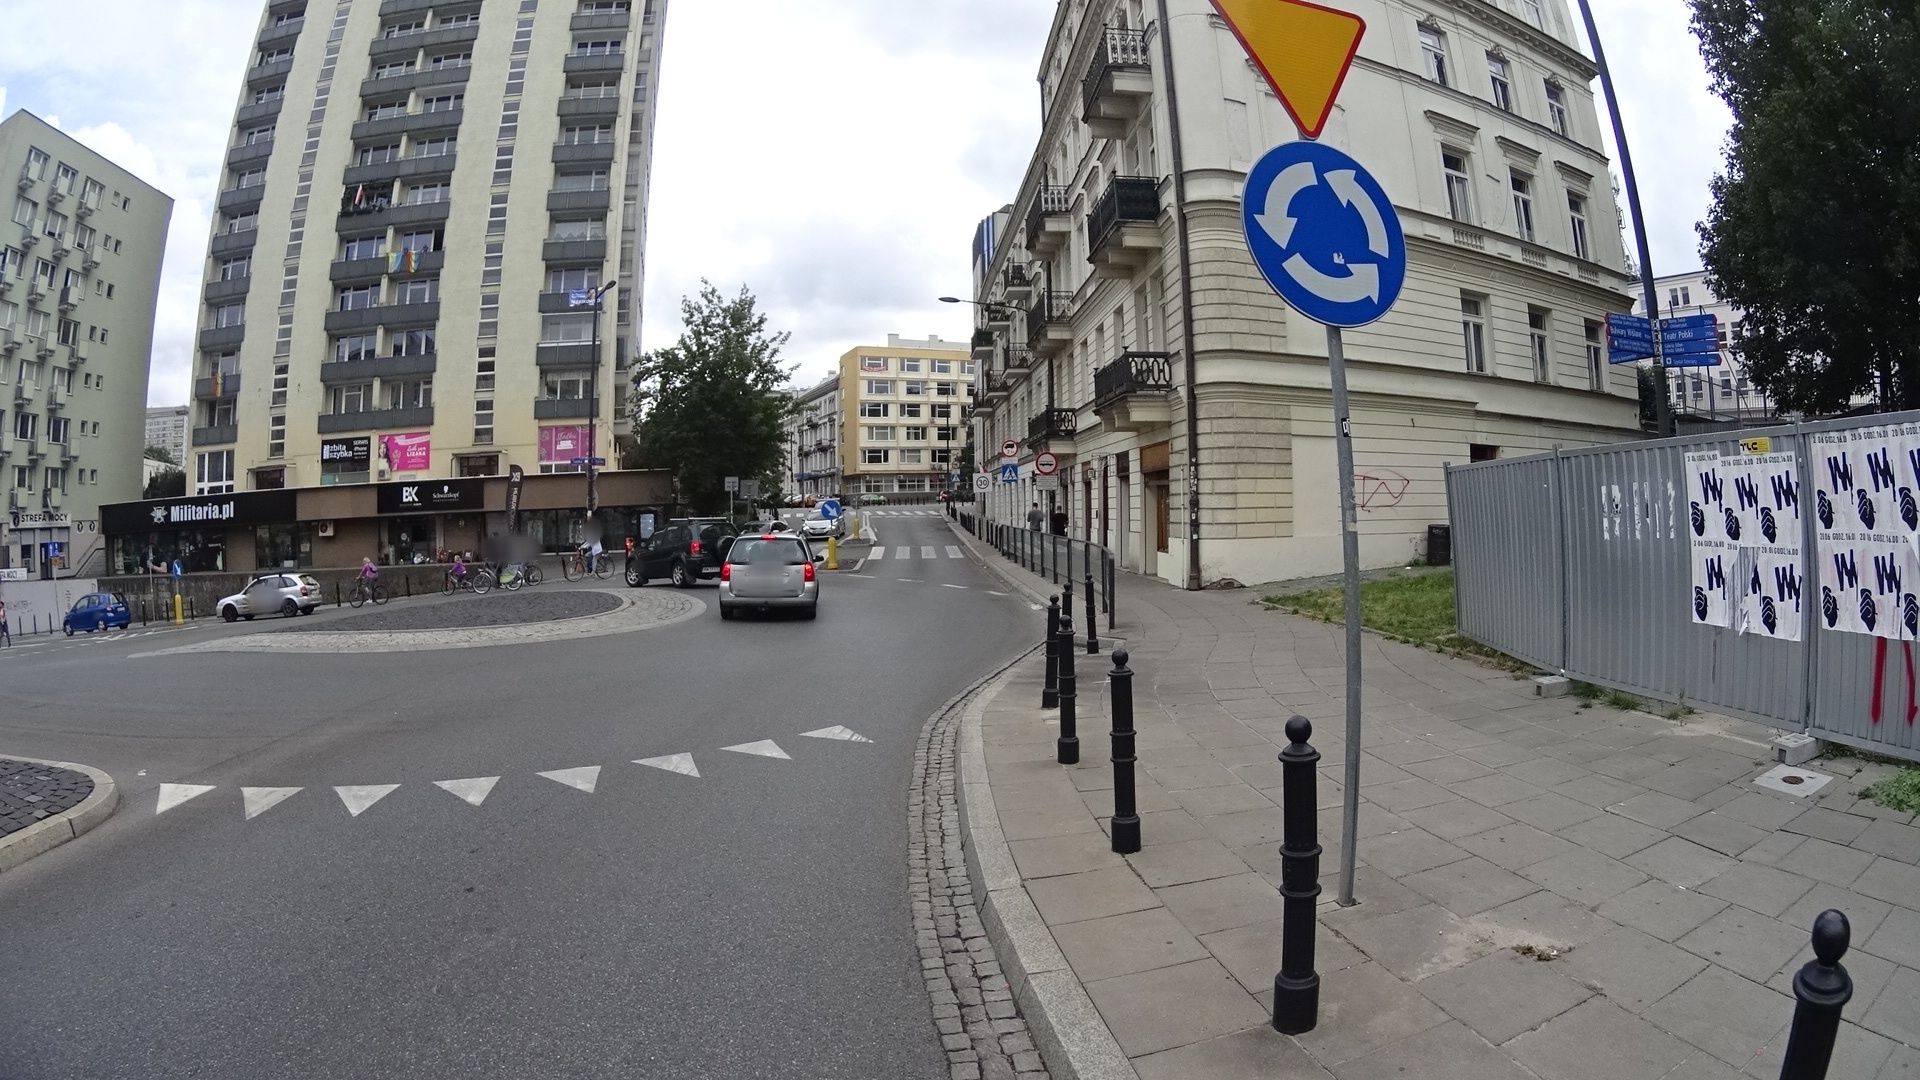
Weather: clear
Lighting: day
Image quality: good
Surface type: walking surface
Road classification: tertiary
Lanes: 1
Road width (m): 5
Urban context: urban centre
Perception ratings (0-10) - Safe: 7.64, Lively: 9.56, Beautiful: 4.97, Boring: 6.03, Depressing: 6.2, Wealthy: 9.13